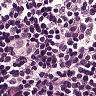
Metastatic tissue present: no